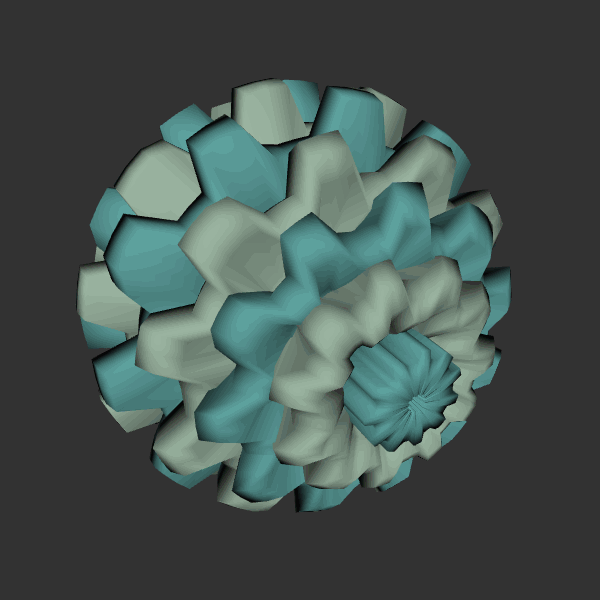
Background: dark